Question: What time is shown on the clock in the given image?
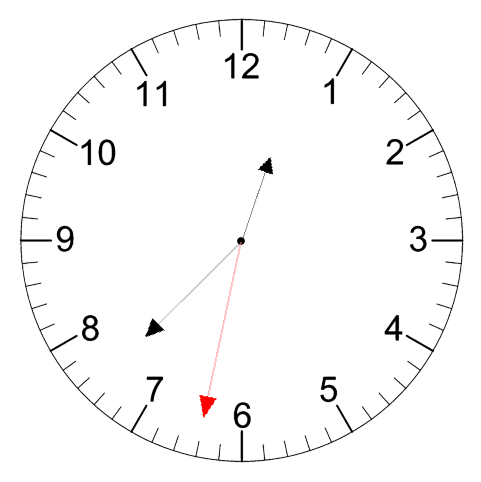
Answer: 12:37:32